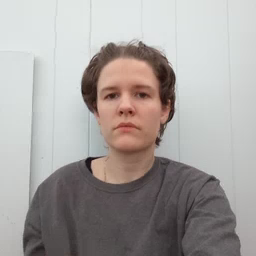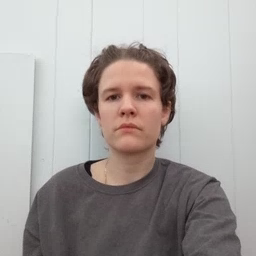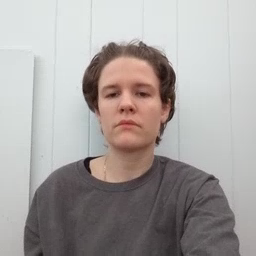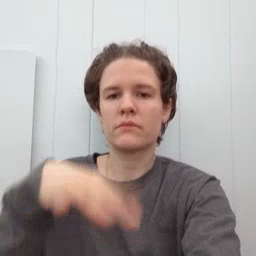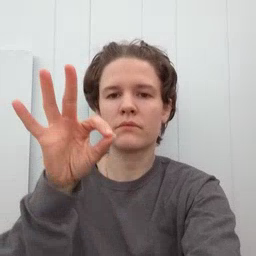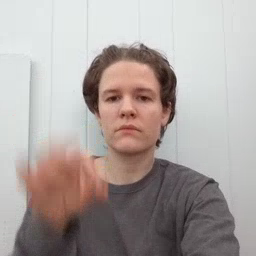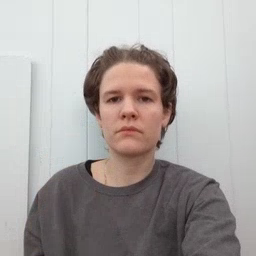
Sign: find